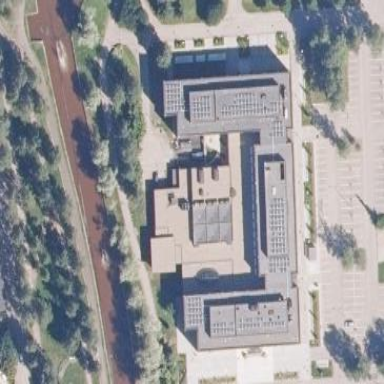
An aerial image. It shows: Civic building.